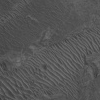
Atmospheric dust classification: not_dusty